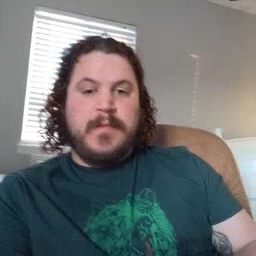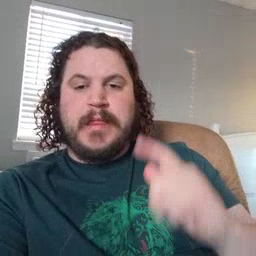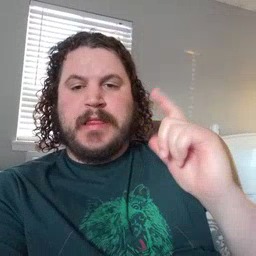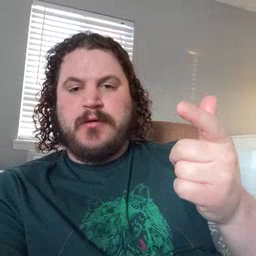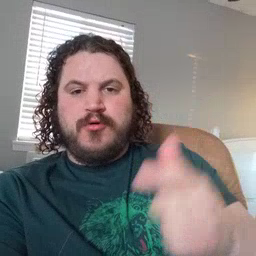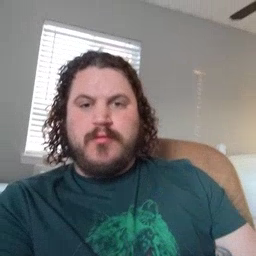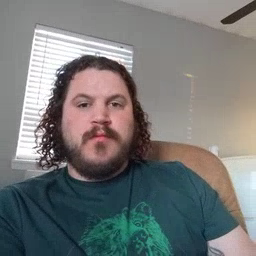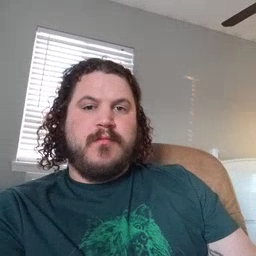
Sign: later